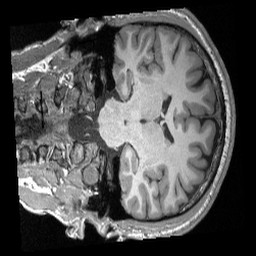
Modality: T1w
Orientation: coronal
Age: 25
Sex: male
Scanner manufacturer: siemens
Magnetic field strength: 3 T
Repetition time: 2.3 s
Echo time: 0.00308 s